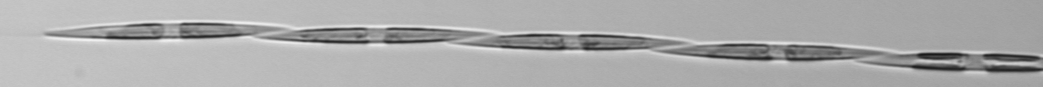
Label: Pseudo-nitzschia